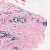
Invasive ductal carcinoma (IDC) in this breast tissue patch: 0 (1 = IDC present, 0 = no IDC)